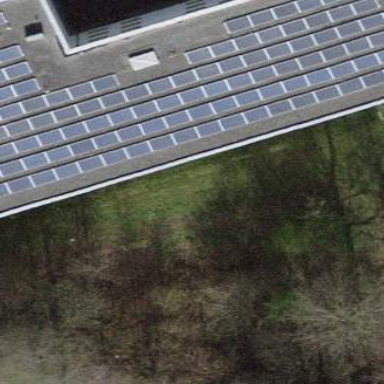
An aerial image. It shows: Solar power generator using photovoltaic panels.